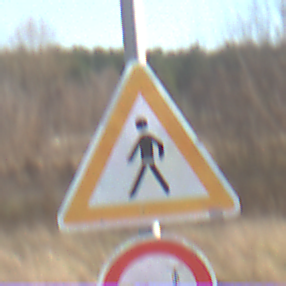
Verkehrszeichen: FussgaengerRechts
Zusatzzeichen unten: VerbotUeberholenEinspurigeFahrzeuge
Umgebung: Outdoor, Nature
Tageszeit: MorningAfternoon
Wetter: PartlyCloudy
Licht: Natural
Jahreszeit: NotSpecified
Kontrast: HighContrast